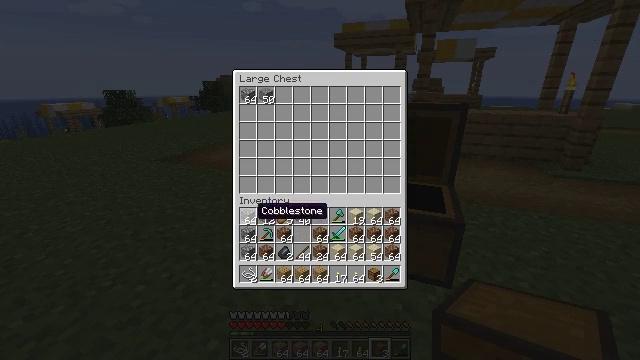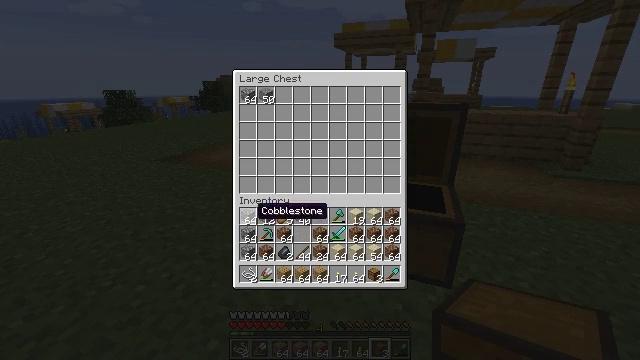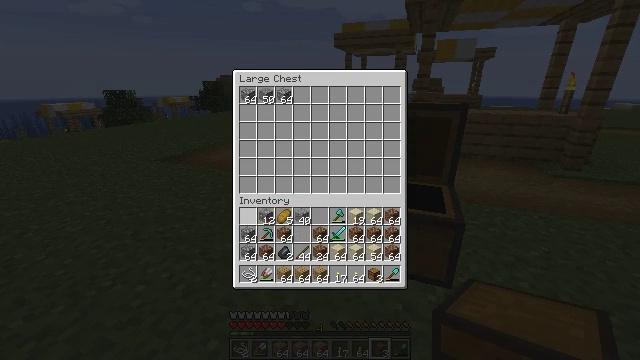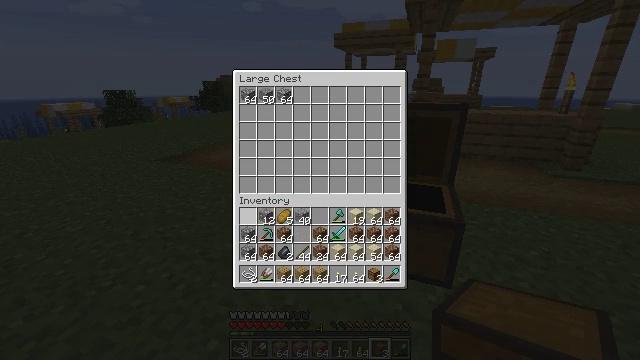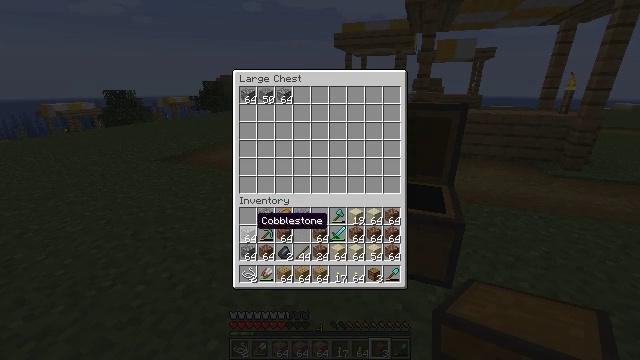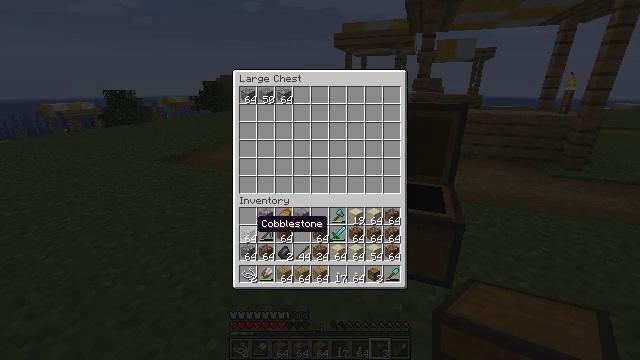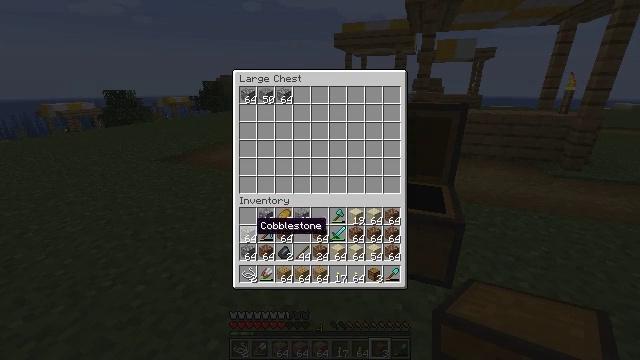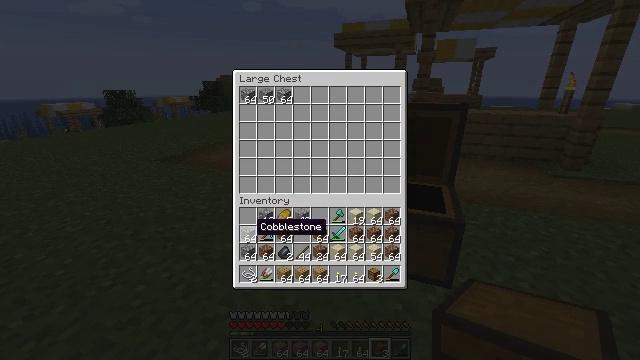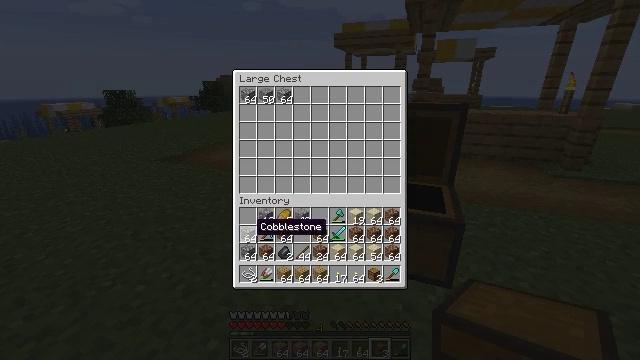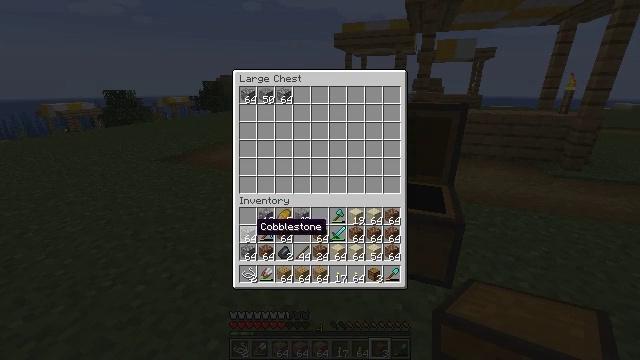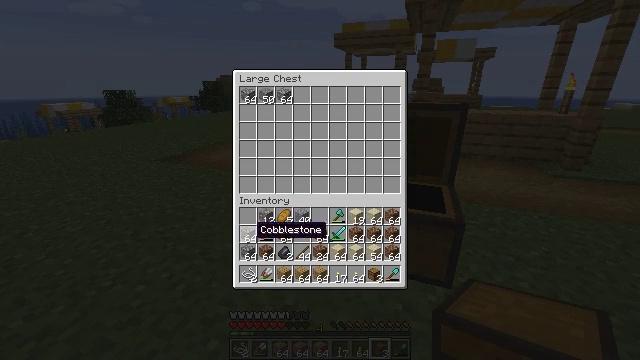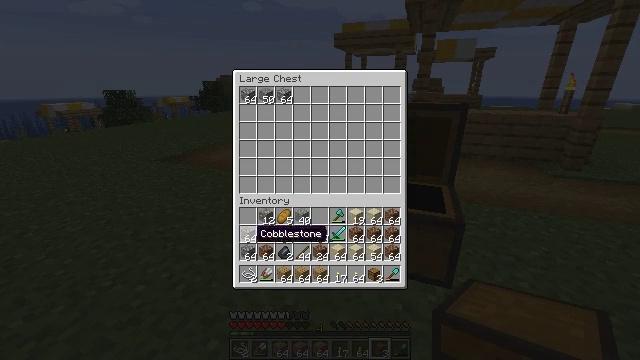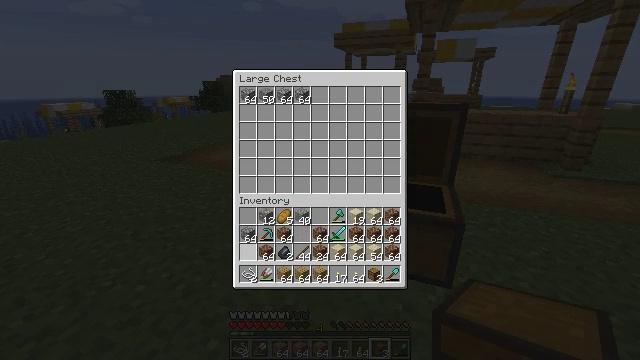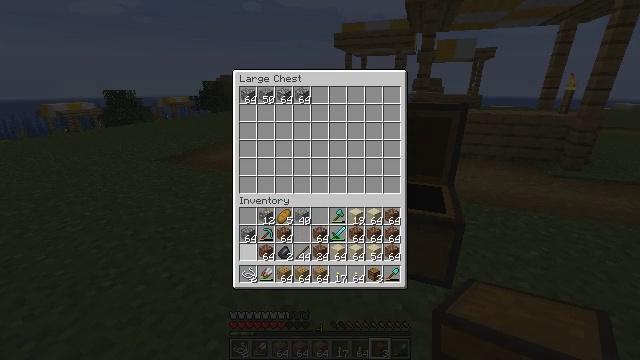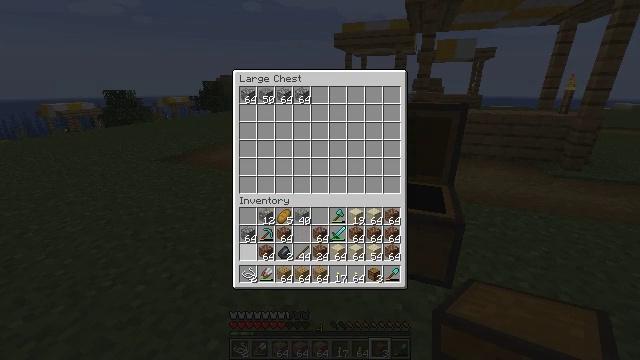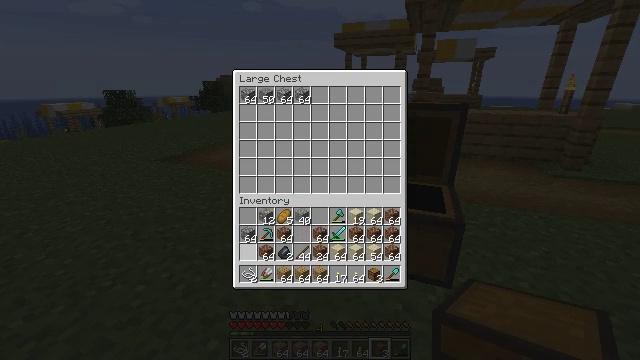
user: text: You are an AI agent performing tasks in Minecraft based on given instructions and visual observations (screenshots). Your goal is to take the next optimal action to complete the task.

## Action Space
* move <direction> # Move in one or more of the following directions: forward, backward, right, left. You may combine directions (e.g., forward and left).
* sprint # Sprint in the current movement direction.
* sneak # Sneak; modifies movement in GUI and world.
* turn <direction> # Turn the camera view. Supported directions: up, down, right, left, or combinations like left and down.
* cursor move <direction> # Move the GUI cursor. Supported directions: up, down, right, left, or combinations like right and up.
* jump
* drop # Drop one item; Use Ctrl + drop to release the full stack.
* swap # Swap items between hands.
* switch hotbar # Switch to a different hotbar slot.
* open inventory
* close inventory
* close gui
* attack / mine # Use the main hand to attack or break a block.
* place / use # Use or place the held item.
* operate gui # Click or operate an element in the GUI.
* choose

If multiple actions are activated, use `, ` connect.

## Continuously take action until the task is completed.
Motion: motion action
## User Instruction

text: Drop a brown bed.
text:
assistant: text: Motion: sneak
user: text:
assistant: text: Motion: sneak, operate gui
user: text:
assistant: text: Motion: sneak, operate gui
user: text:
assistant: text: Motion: sneak, operate gui
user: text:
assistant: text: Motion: sneak, operate gui
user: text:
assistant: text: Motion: sneak, operate gui
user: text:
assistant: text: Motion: sneak, operate gui
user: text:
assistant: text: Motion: sneak
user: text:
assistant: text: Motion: sneak
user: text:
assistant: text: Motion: sneak
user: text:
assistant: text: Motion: sneak
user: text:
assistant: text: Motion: sneak, operate gui
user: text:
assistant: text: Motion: sneak, operate gui
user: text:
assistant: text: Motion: sneak, operate gui
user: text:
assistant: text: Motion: sneak
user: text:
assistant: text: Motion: sneak
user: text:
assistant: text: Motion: sneak, operate gui
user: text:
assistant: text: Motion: sneak, operate gui
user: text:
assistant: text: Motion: sneak, cursor move right, operate gui
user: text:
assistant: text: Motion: sneak, cursor move right and up
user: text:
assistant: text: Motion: sneak, cursor move right and up
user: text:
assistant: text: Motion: sneak, cursor move left and up
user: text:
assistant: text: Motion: sneak, cursor move left
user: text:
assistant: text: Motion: sneak, cursor move left
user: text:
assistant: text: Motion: sneak, cursor move left
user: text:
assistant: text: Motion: sneak
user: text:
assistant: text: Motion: sneak
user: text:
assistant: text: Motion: sneak
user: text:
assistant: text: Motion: sneak, operate gui
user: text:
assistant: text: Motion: sneak, operate gui